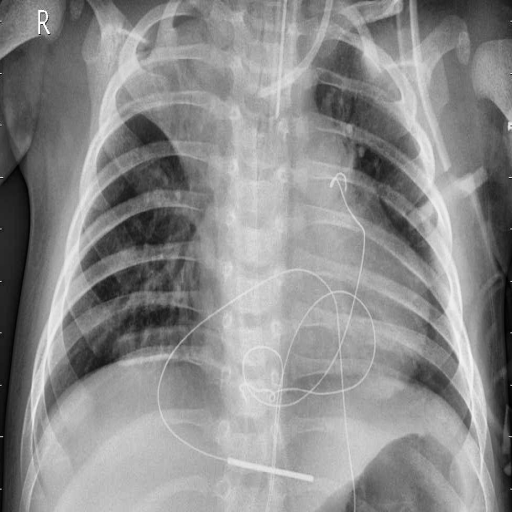
Finding: PNEUMONIA